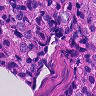
Metastatic tissue present: yes